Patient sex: M
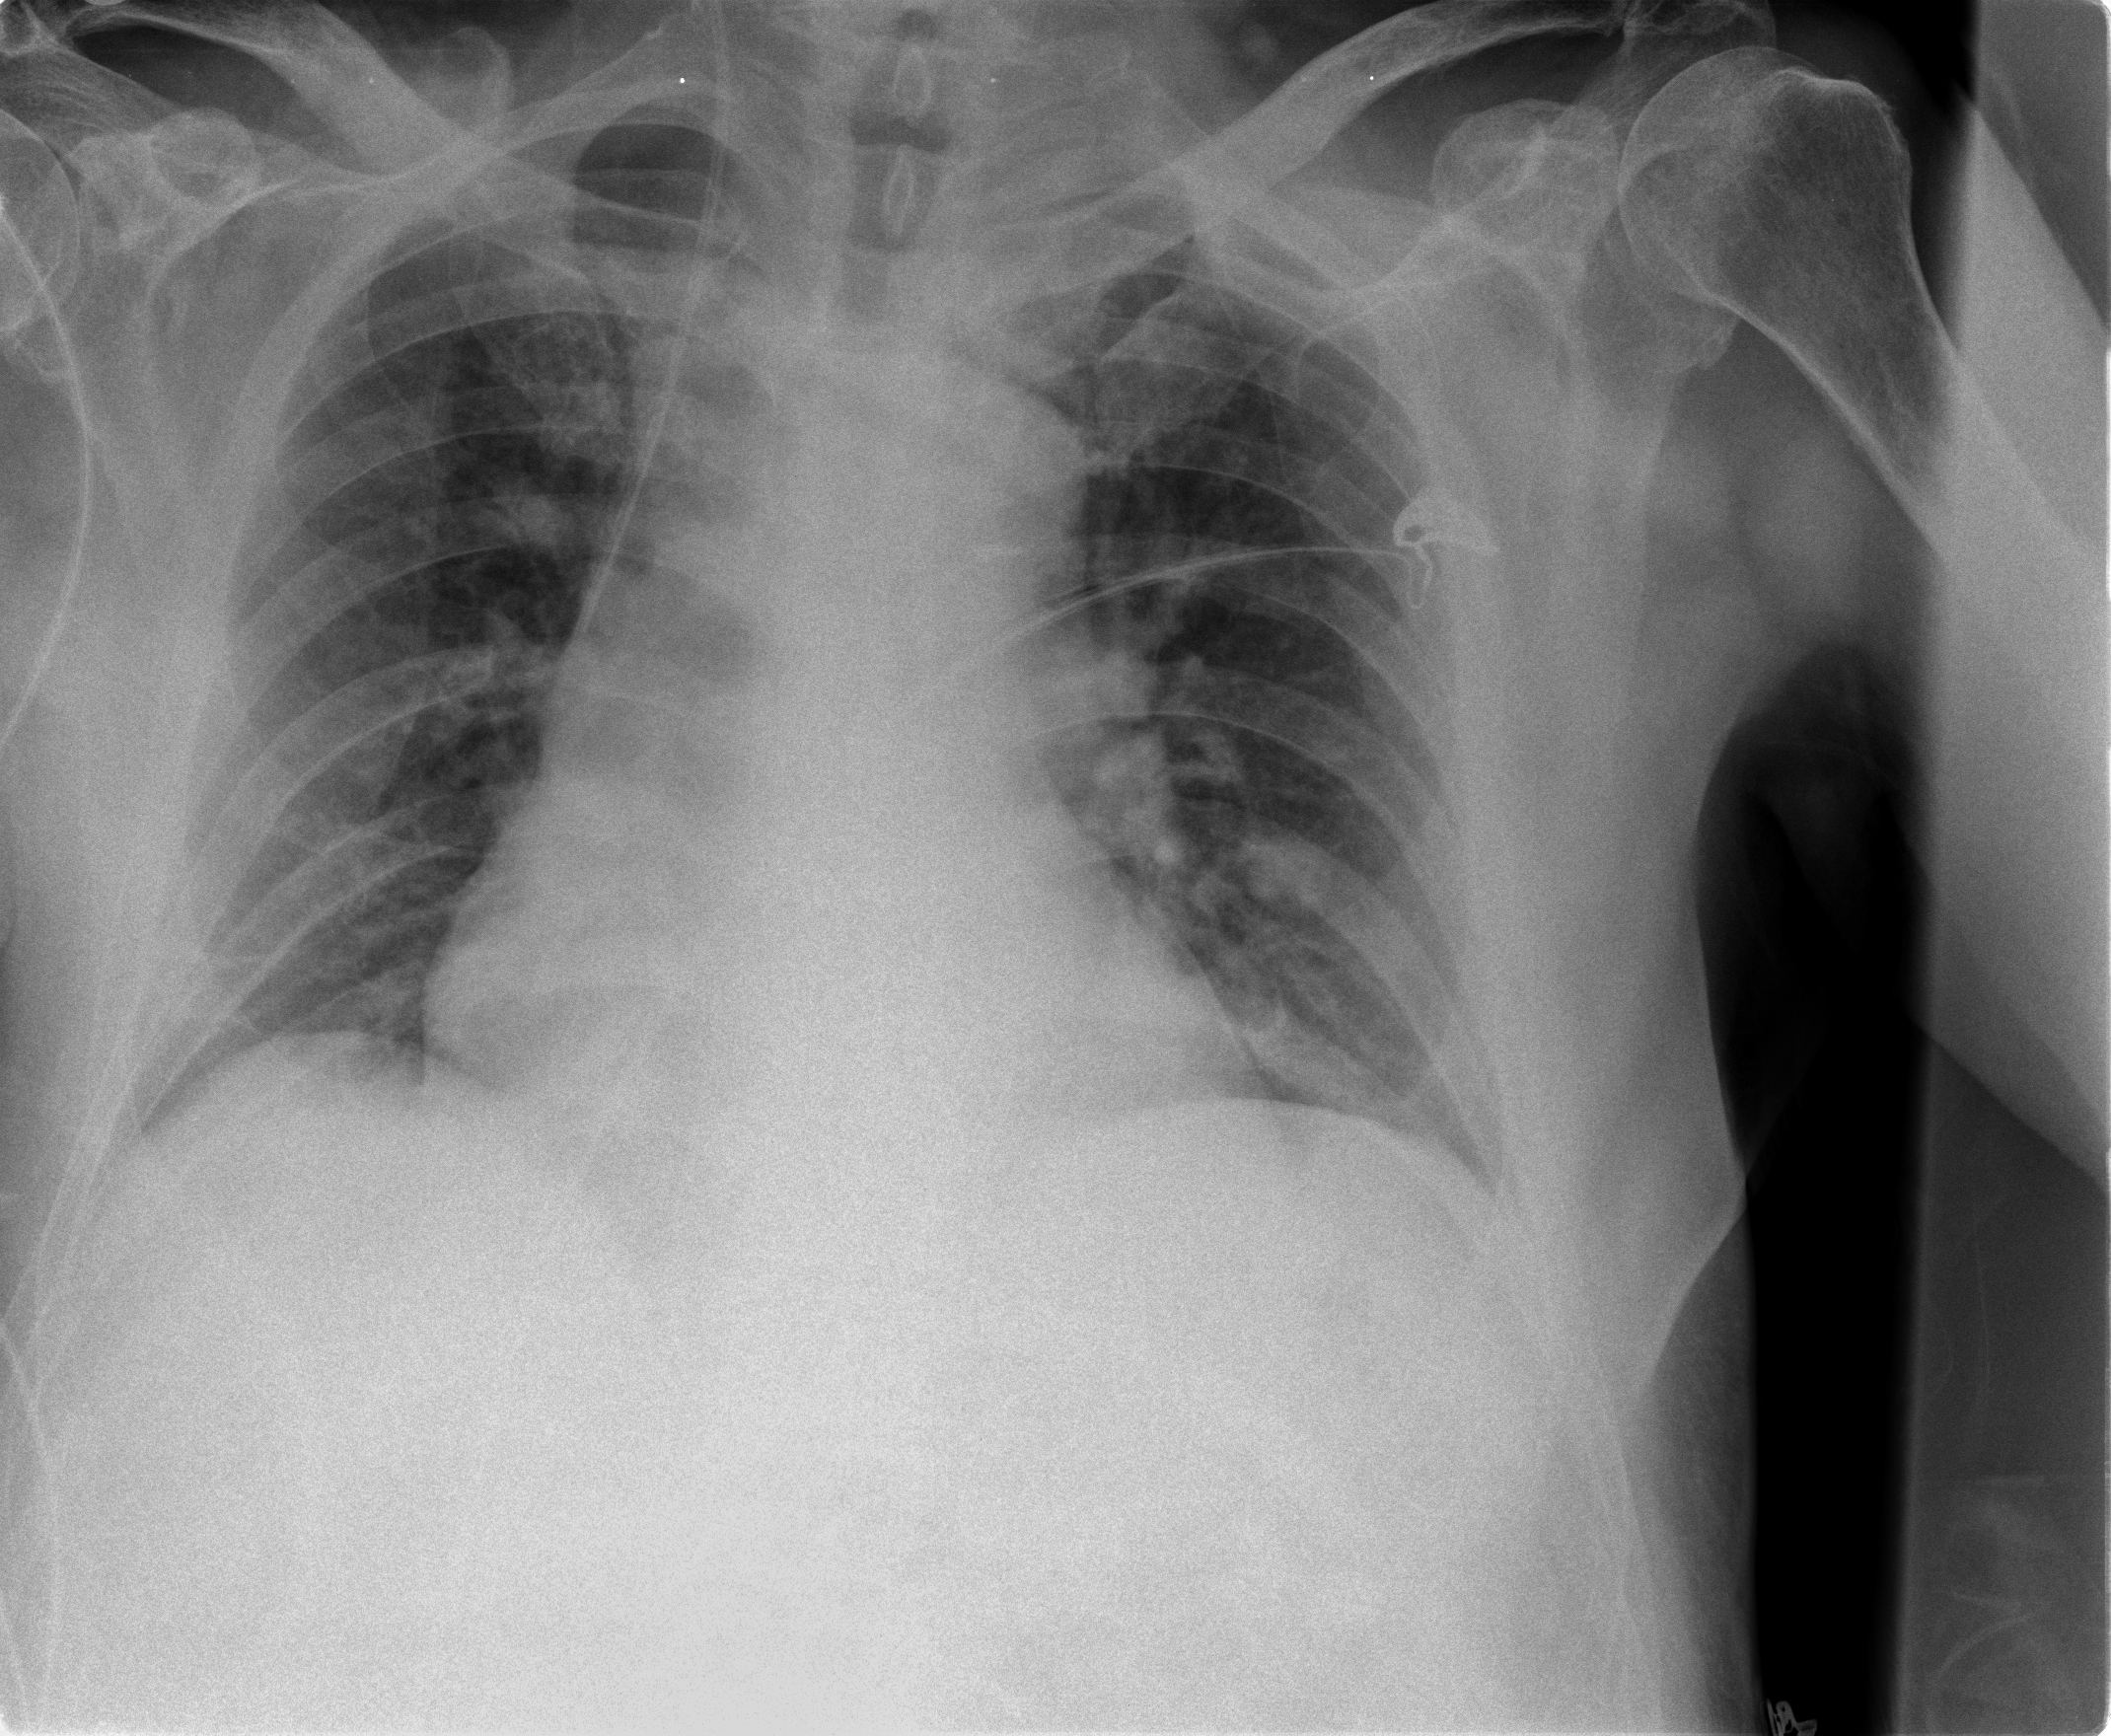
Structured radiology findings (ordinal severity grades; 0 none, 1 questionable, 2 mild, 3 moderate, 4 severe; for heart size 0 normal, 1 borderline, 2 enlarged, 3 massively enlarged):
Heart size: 0
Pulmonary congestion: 2
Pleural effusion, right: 0
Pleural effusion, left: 0
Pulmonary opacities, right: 0
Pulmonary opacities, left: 0
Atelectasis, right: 0
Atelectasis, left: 0